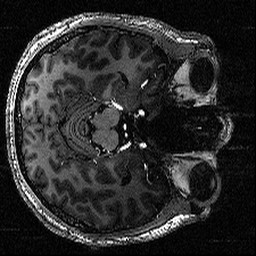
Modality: T1w
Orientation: axial
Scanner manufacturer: siemens
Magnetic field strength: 6.98 T
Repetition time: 2.75 s
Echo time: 0.00249 s